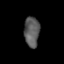
Tissue: prostate
Cell type: Myeloid cells
Senescence score: 0.7185
Nuclear area (px): 456
Mean DAPI intensity: 89.404